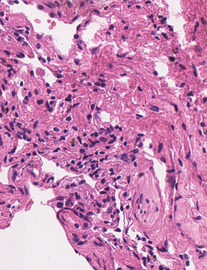
Tumor epithelial tissue: no
Tumor-associated stroma tissue: no
Normal tissue: yes